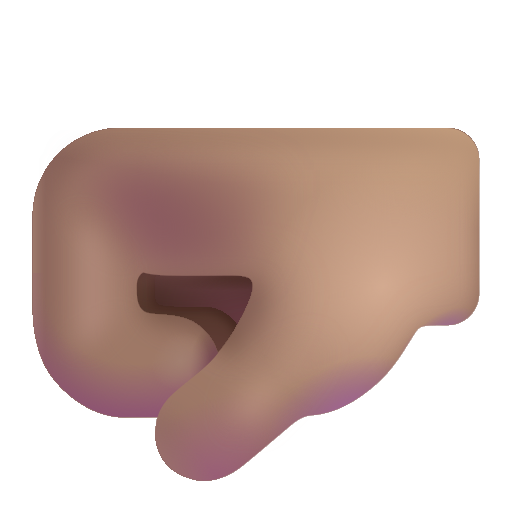
left facing fist color